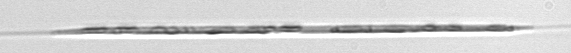
Label: Rhizosolenia